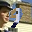
Label: 9